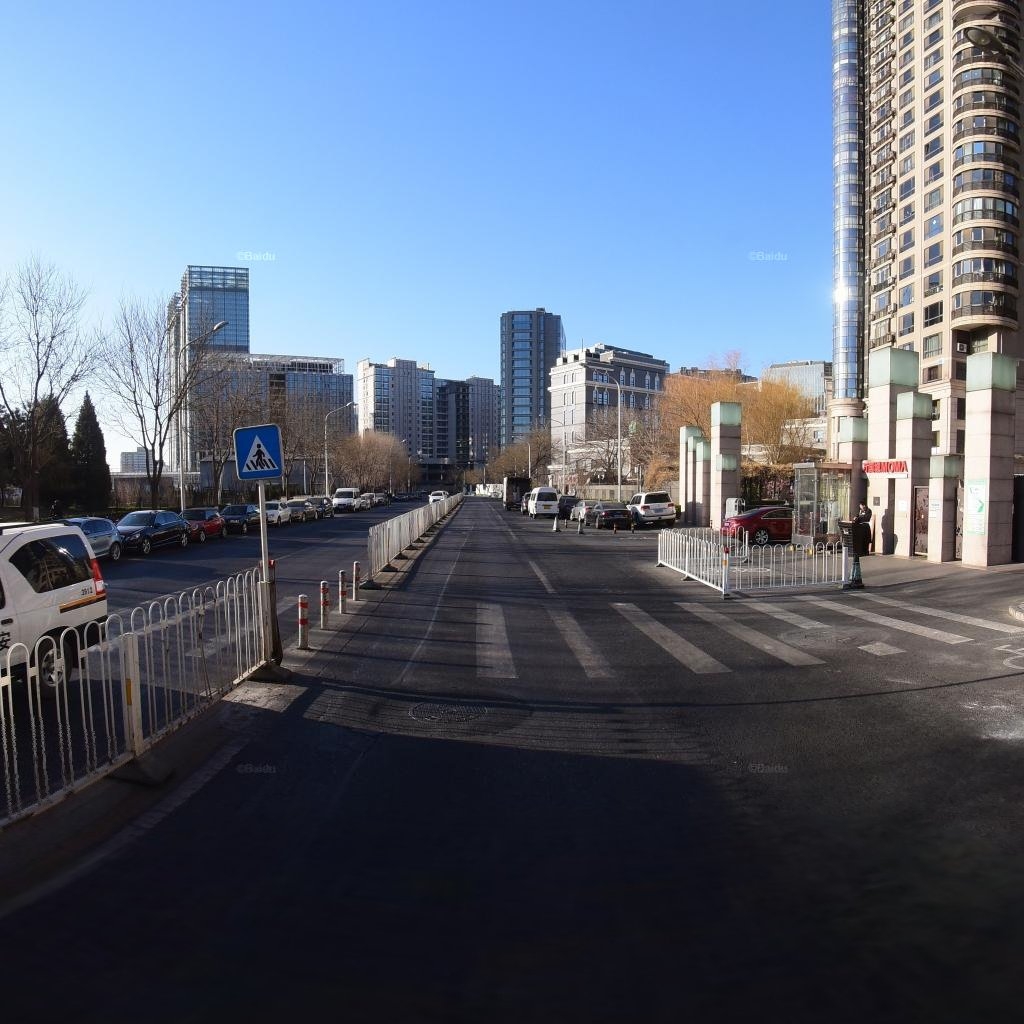
Region: Dongcheng
Road damage annotations: manhole cover, longitudinal crack, manhole cover